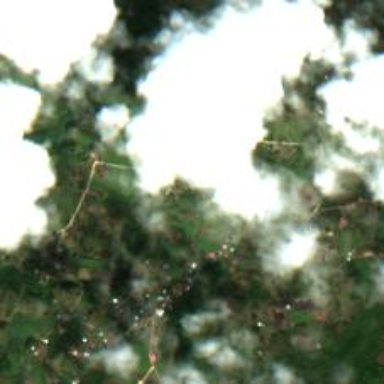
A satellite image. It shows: Small hamlet.